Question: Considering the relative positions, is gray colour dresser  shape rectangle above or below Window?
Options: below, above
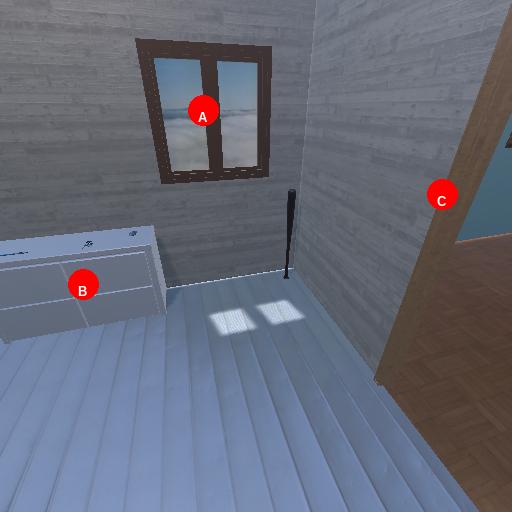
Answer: below